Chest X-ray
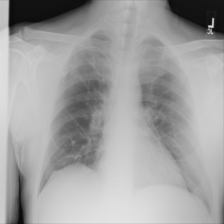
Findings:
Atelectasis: negative
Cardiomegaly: negative
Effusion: negative
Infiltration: negative
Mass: negative
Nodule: negative
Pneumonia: negative
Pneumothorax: negative
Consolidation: negative
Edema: negative
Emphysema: negative
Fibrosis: negative
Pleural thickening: negative
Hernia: negative